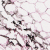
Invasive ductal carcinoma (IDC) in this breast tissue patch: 0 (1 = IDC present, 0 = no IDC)